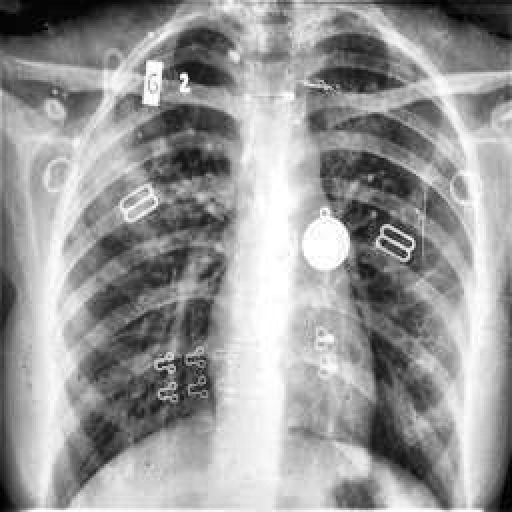
Finding: TUBERCULOSIS